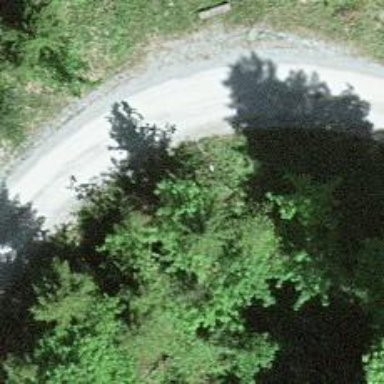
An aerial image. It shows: Culvert tunnel.